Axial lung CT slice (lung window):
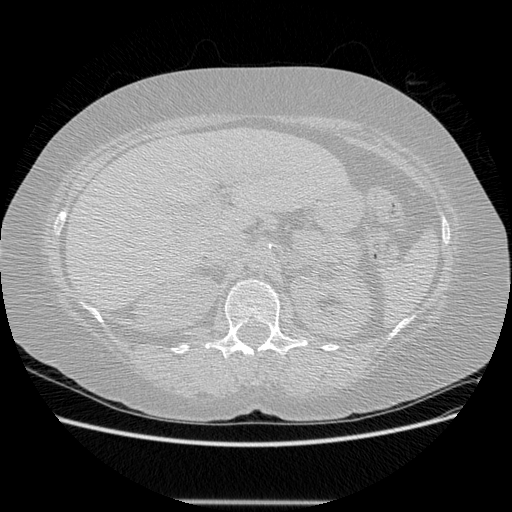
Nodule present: no